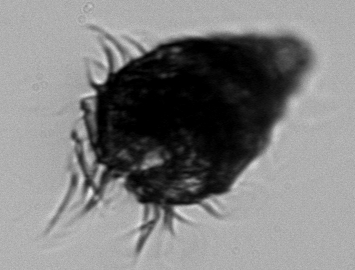
Label: Laboea_strobila